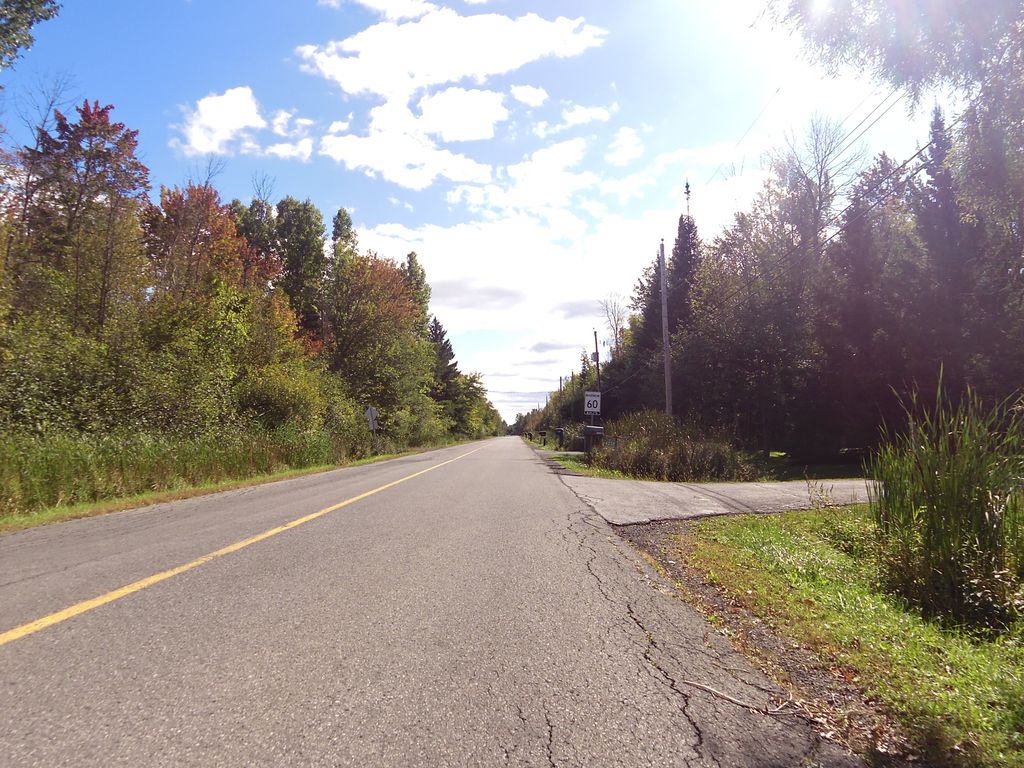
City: ottawa-gatineau